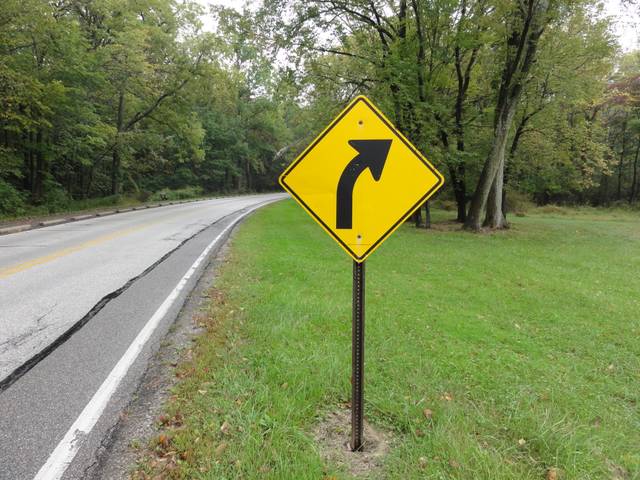
Region: United States
Coordinates: 41.32, -81.802